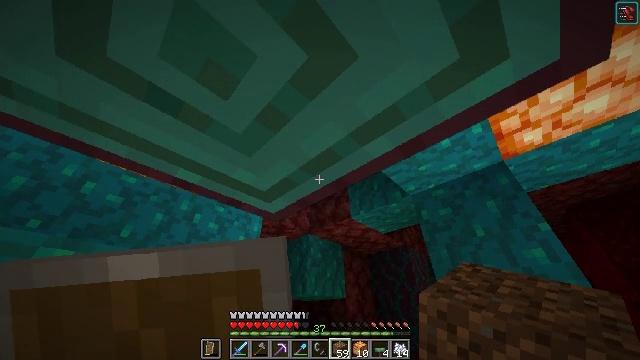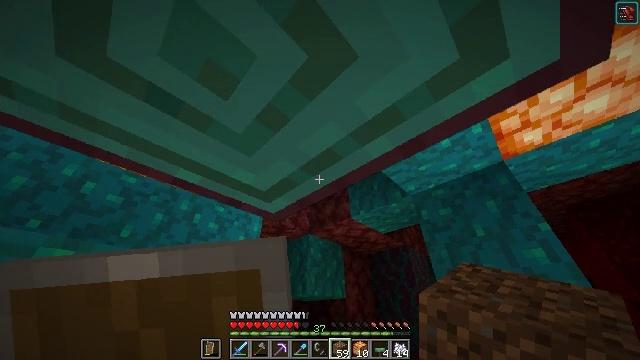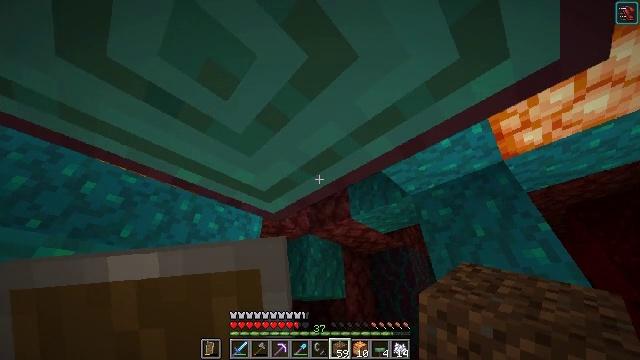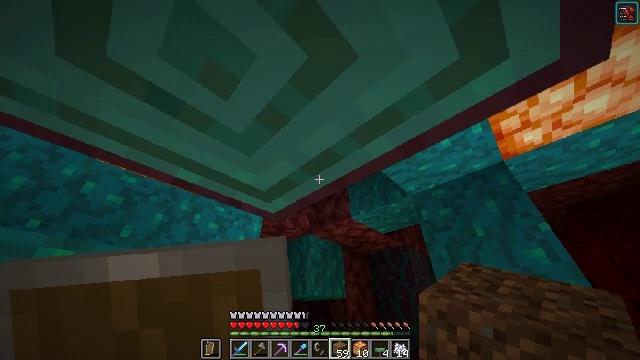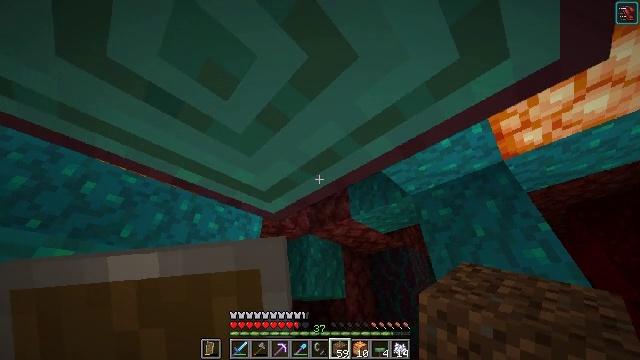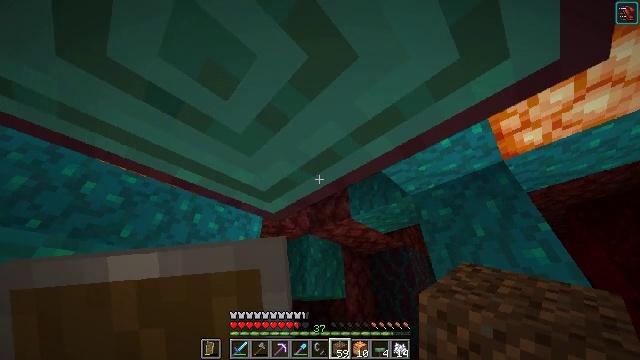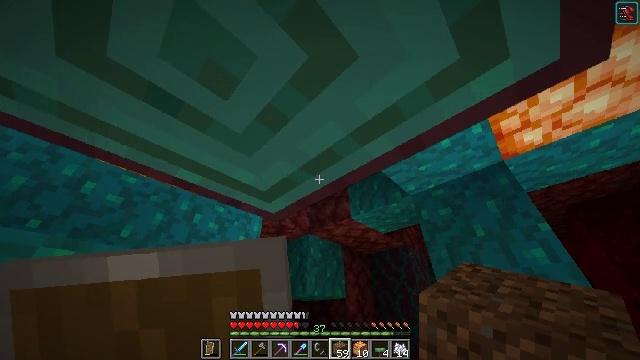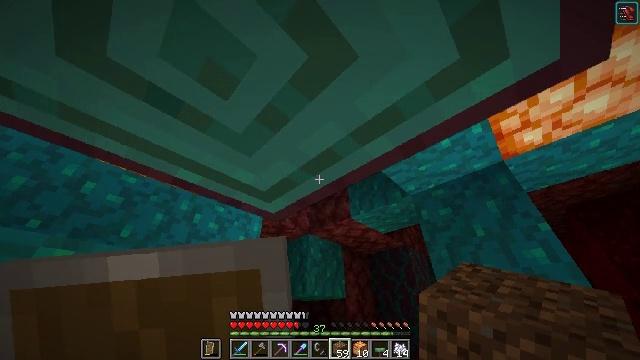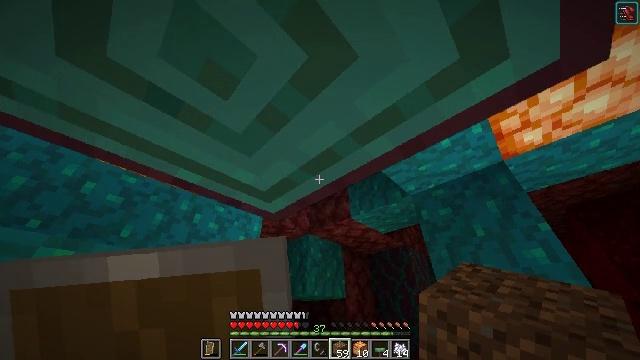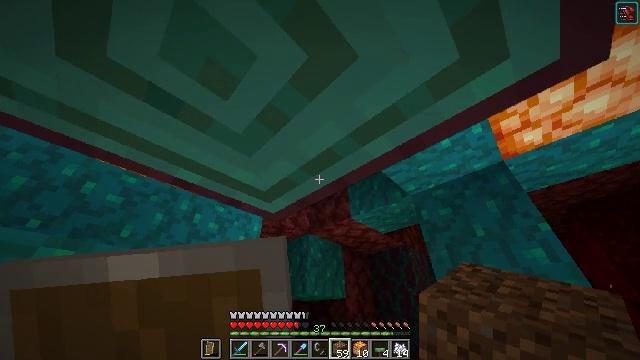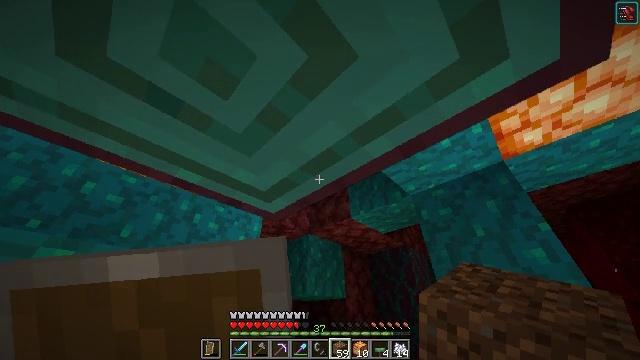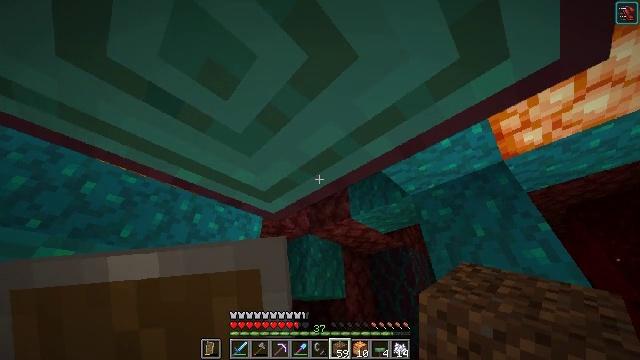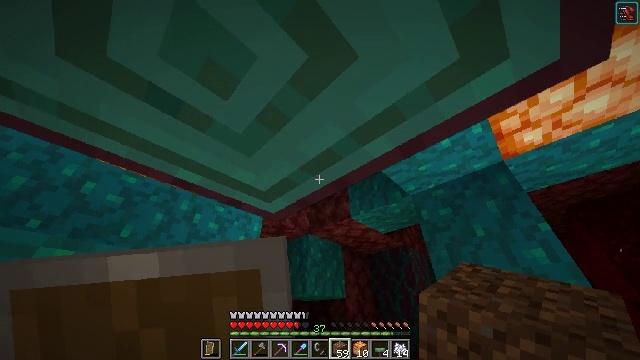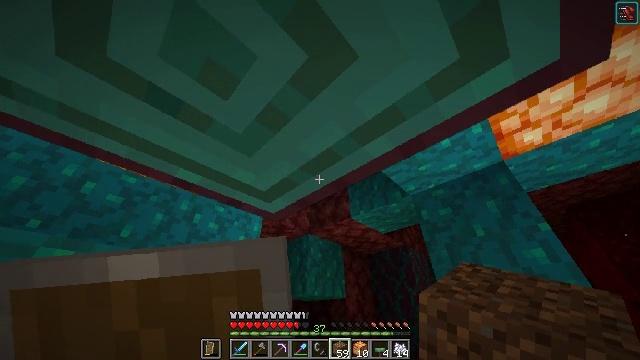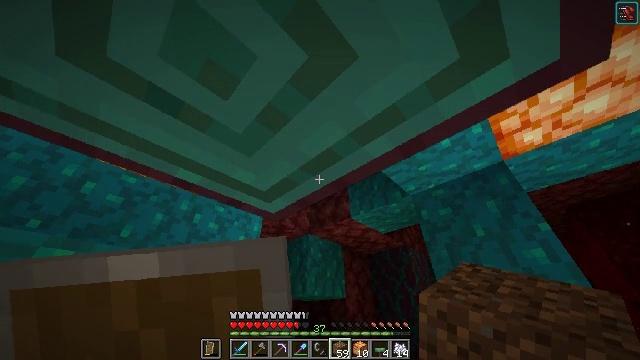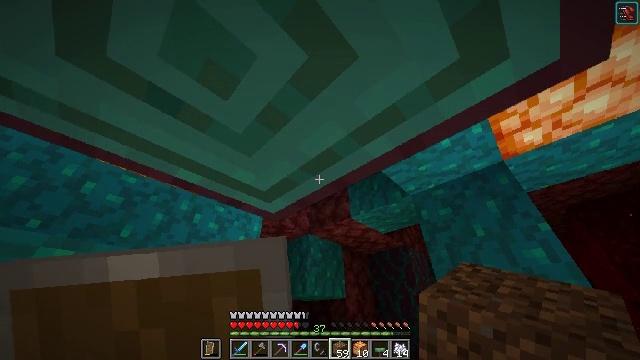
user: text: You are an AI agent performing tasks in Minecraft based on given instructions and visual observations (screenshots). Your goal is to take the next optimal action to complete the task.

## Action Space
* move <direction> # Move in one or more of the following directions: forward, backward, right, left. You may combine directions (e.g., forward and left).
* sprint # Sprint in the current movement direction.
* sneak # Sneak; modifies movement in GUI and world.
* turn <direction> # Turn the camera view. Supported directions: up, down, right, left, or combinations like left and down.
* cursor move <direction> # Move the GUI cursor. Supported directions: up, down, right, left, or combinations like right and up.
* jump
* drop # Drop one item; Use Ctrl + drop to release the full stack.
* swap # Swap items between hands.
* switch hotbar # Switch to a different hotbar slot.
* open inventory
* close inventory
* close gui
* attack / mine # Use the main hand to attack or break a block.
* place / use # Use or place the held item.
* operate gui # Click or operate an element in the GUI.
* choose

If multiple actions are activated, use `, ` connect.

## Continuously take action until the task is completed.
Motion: motion action
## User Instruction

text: Collect warped stem for crafting.
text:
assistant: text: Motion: no_op
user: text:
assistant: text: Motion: no_op
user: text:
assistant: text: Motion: no_op
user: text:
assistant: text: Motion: no_op
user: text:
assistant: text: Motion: no_op
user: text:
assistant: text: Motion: no_op
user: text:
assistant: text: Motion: no_op
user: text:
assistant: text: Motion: no_op
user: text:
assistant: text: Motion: no_op
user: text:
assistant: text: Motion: no_op
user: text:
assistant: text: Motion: no_op
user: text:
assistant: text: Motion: no_op
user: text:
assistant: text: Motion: no_op
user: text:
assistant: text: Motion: no_op
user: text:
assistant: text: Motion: no_op
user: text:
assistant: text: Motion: no_op
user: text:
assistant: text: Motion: no_op
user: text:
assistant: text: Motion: no_op
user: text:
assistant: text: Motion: no_op
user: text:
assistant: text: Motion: no_op
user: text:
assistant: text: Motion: no_op
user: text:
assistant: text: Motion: no_op
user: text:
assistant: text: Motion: no_op
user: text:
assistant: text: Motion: no_op
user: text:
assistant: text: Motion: no_op
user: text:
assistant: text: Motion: no_op
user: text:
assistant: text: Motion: no_op
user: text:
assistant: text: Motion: no_op
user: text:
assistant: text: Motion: no_op
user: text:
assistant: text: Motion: no_op